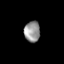
Tissue: skin
Cell type: Others
Senescence score: 0.6907
Nuclear area (px): 324
Mean DAPI intensity: 148.207